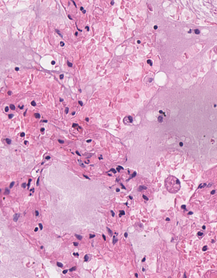
Tumor epithelial tissue: no
Tumor-associated stroma tissue: no
Normal tissue: yes